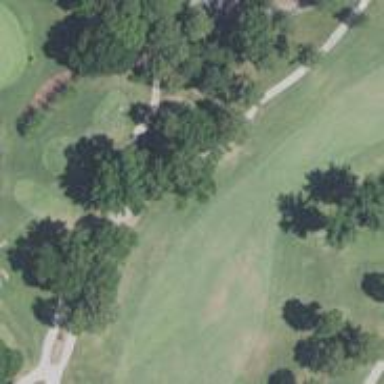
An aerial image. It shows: Pathway for golfing.